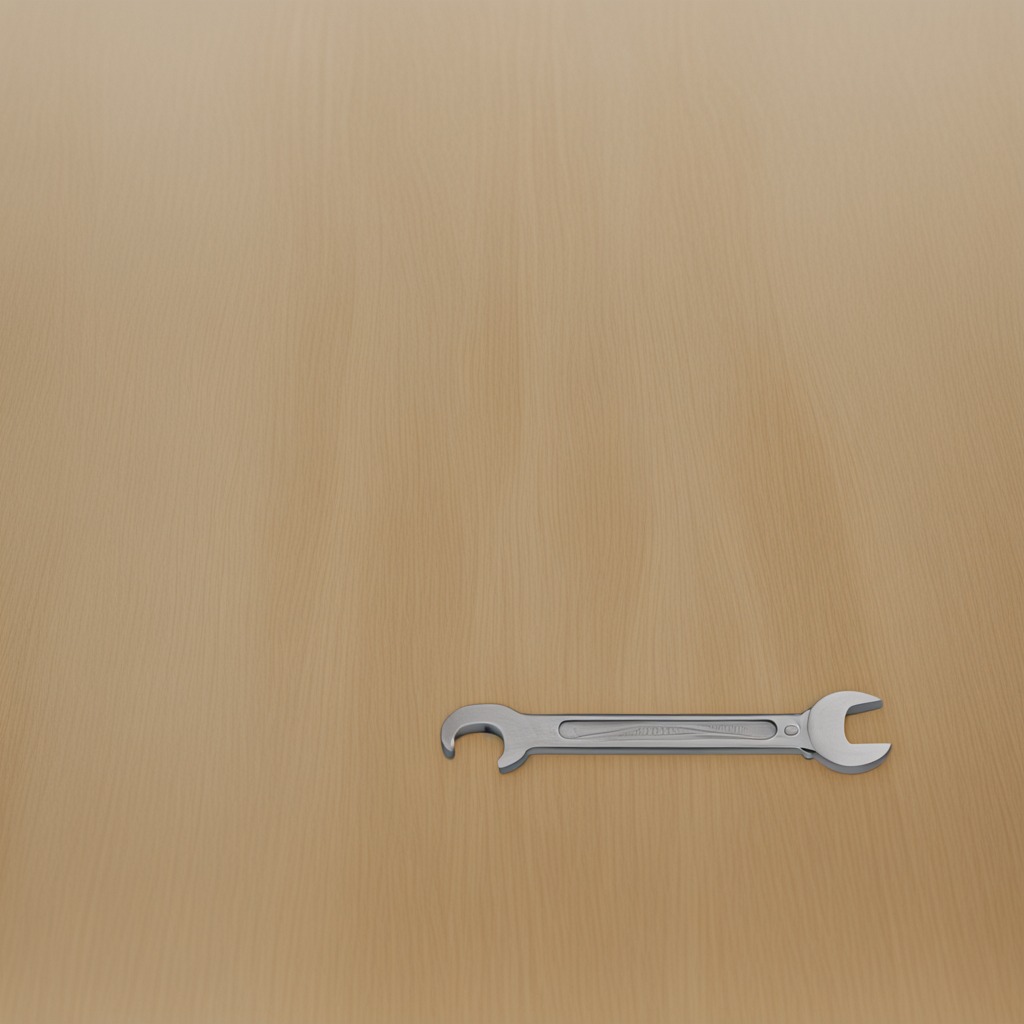
A wrench is lying on the plywood surface in a paint workshop lit by afternoon window light.